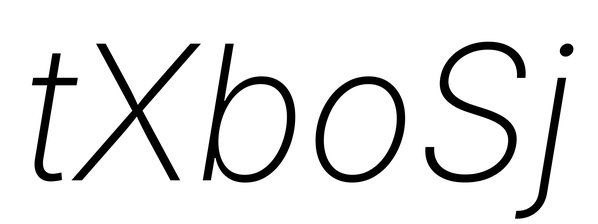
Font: Inter-Italic_ExtraLight_Italic